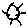
Label: sun